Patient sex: M
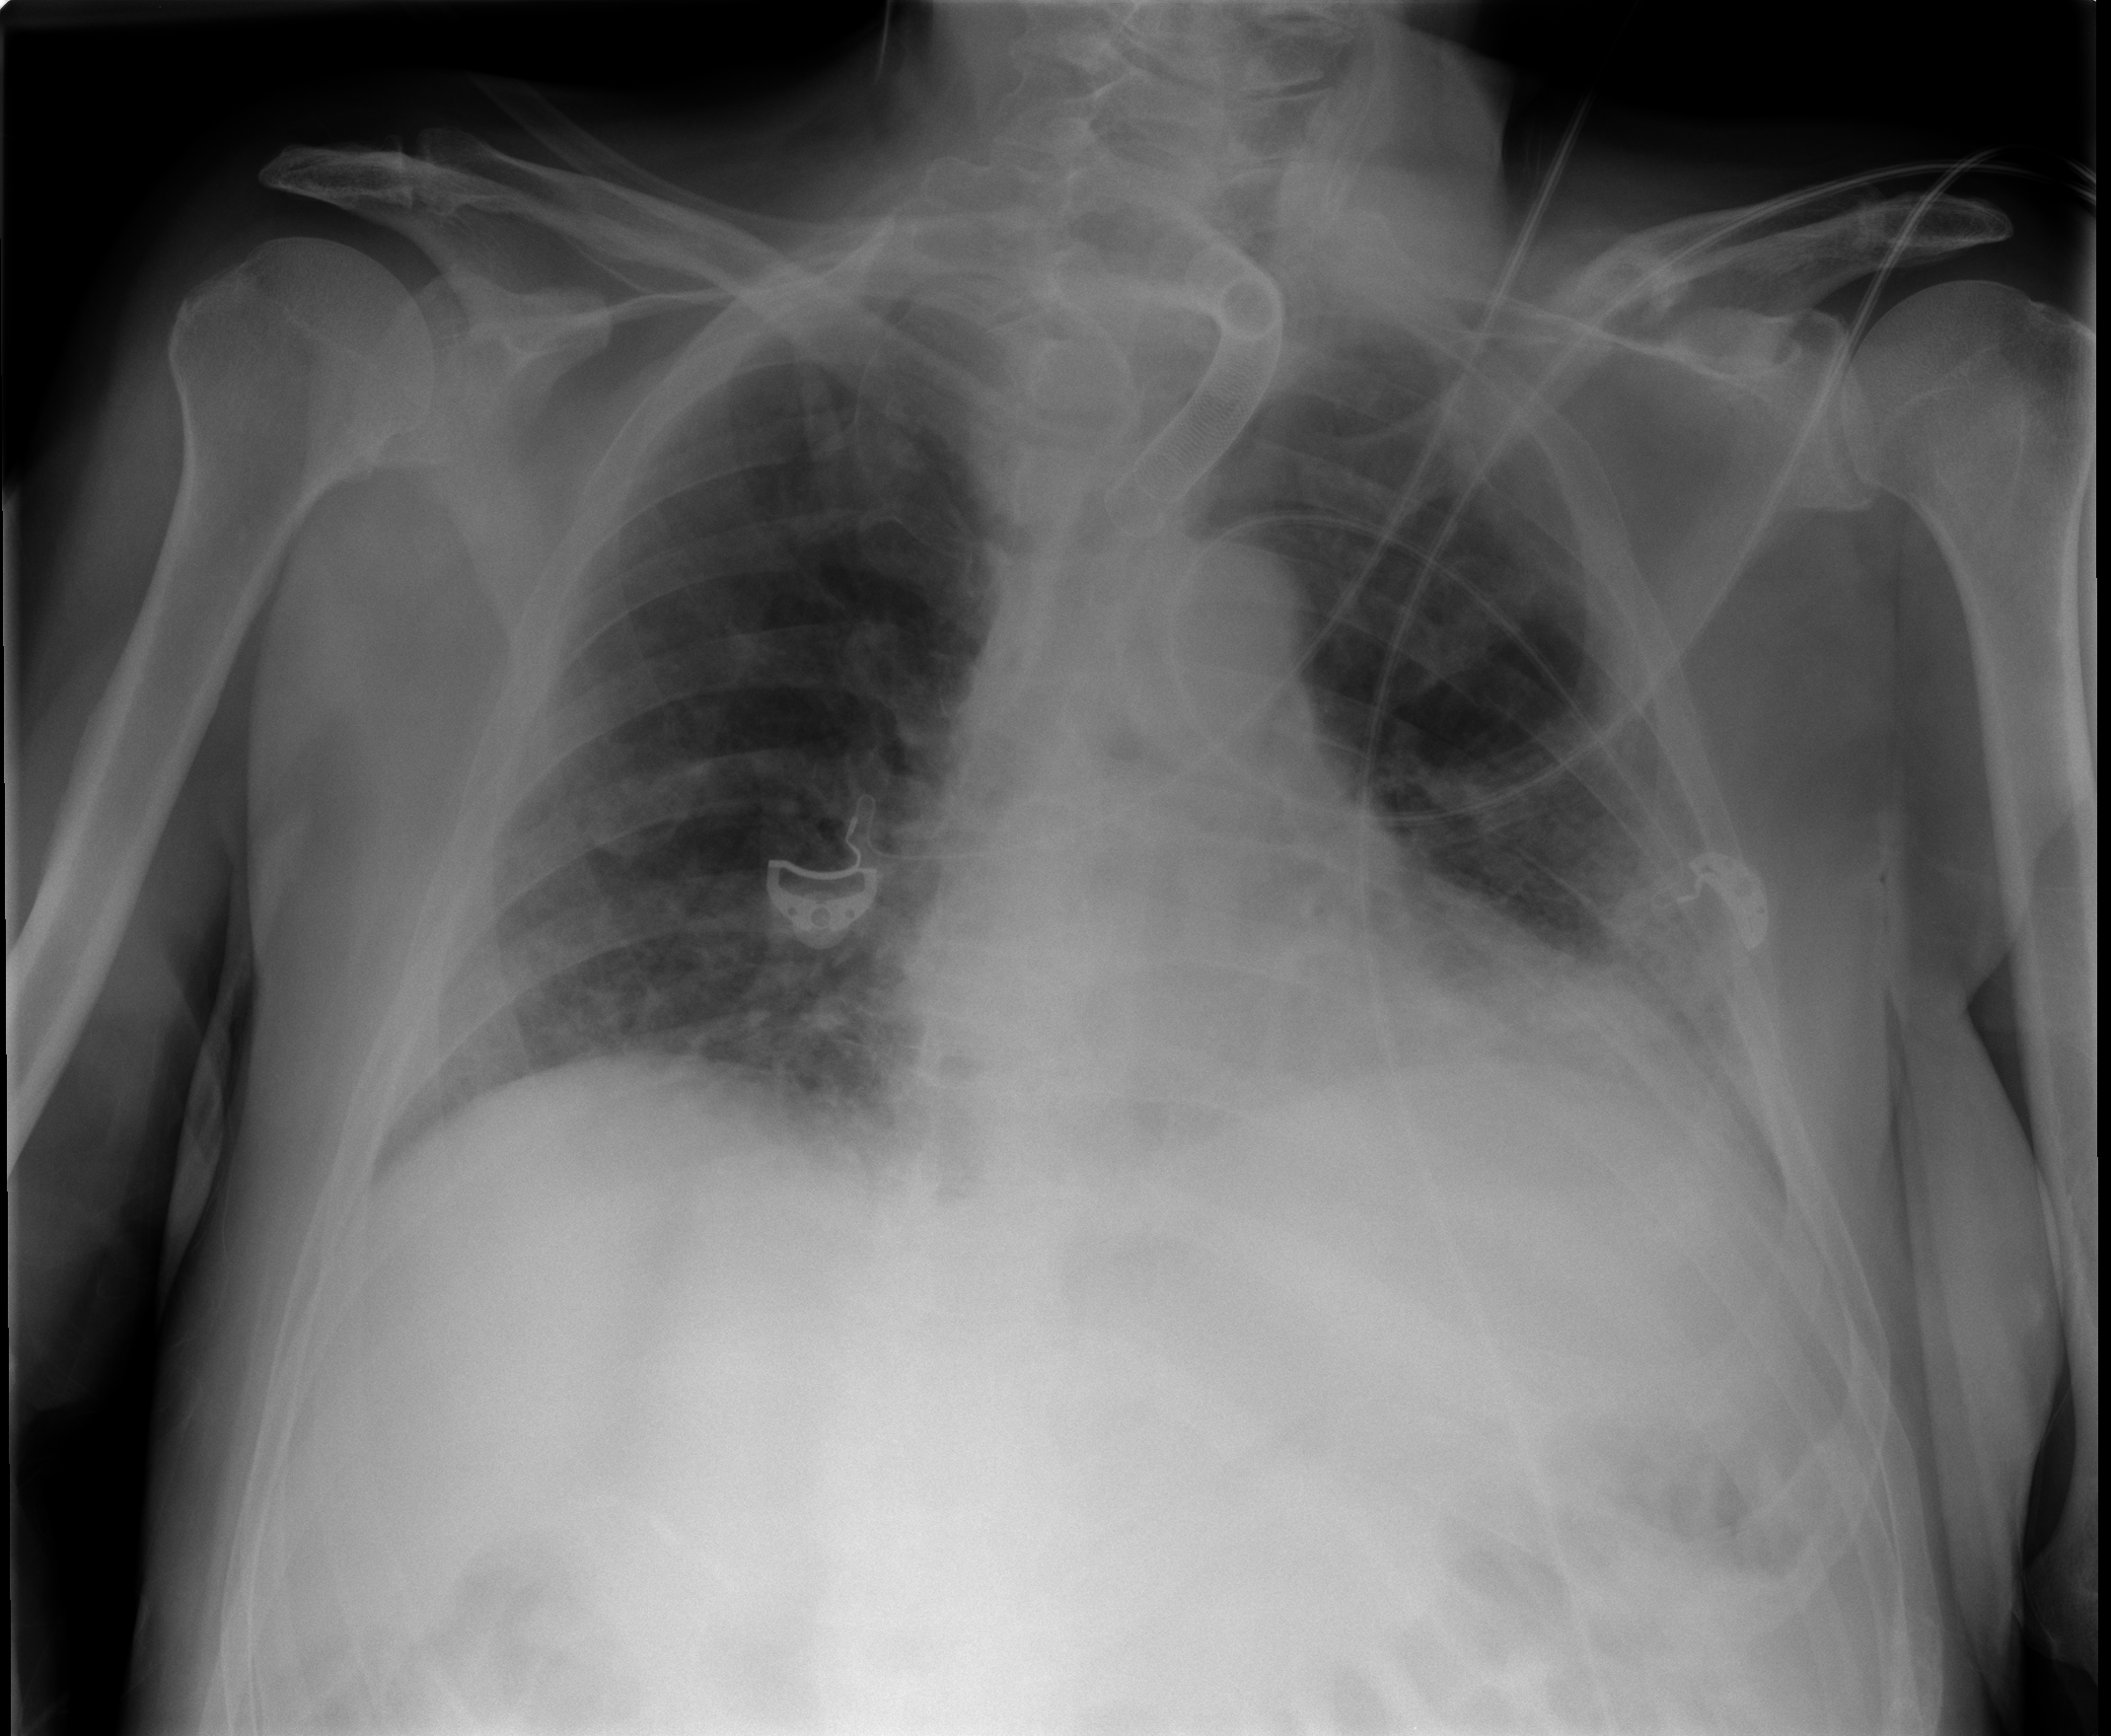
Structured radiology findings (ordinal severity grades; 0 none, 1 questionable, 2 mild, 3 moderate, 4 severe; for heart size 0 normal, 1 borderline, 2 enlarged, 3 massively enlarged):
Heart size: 2
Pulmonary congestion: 0
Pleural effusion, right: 0
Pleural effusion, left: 0
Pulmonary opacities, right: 1
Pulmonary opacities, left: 2
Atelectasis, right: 2
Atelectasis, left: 2